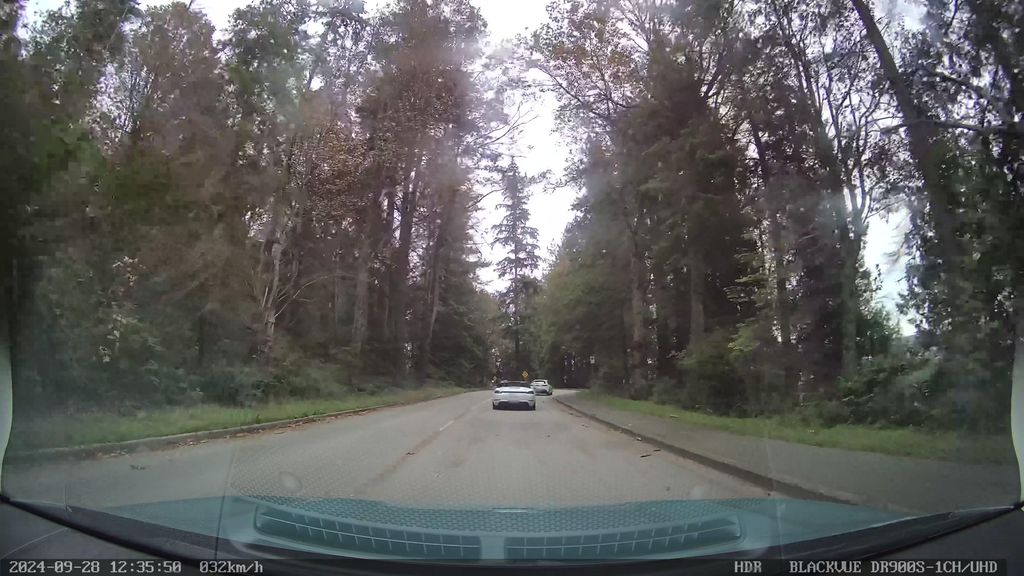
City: vancouver